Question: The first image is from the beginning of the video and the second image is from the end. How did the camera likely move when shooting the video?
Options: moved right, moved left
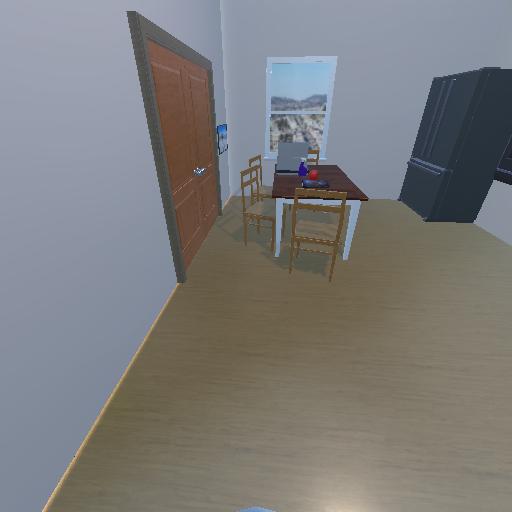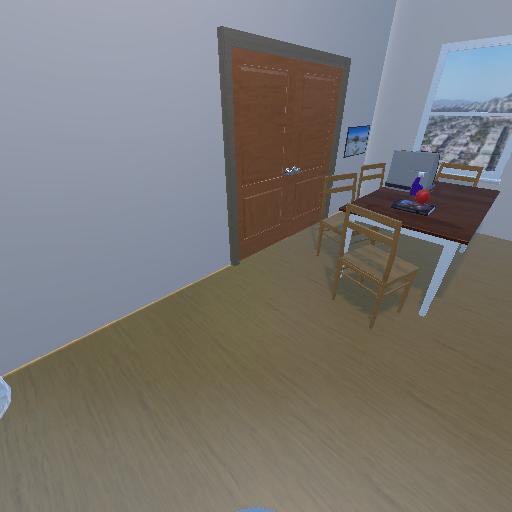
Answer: moved right